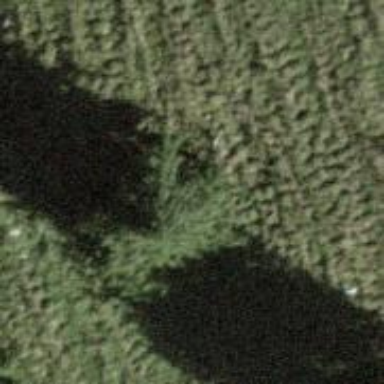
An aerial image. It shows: Evergreen tree with needle-leaved leaves.